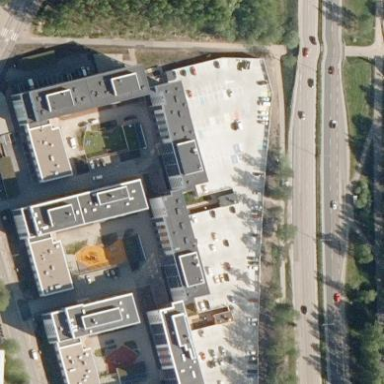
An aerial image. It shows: Multi-storey parking building.